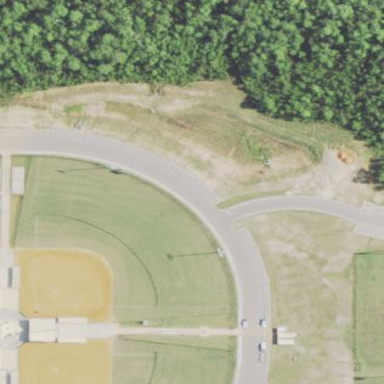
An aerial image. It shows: Baseball pitch for leisure and sports activities.